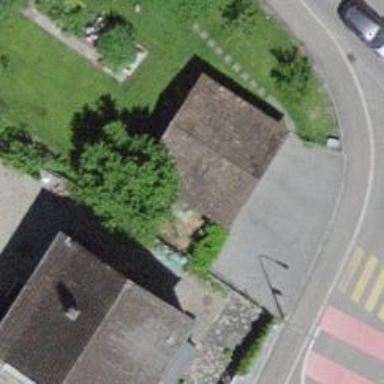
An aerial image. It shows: Garage.